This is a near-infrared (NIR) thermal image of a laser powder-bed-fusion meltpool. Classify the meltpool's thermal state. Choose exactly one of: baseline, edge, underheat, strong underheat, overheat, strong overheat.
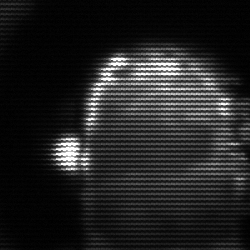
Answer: baseline